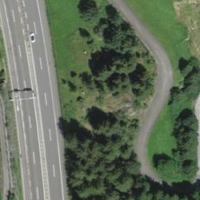
EUNIS habitat code: 57
Species observed at this site:
Ptyonoprogne rupestris